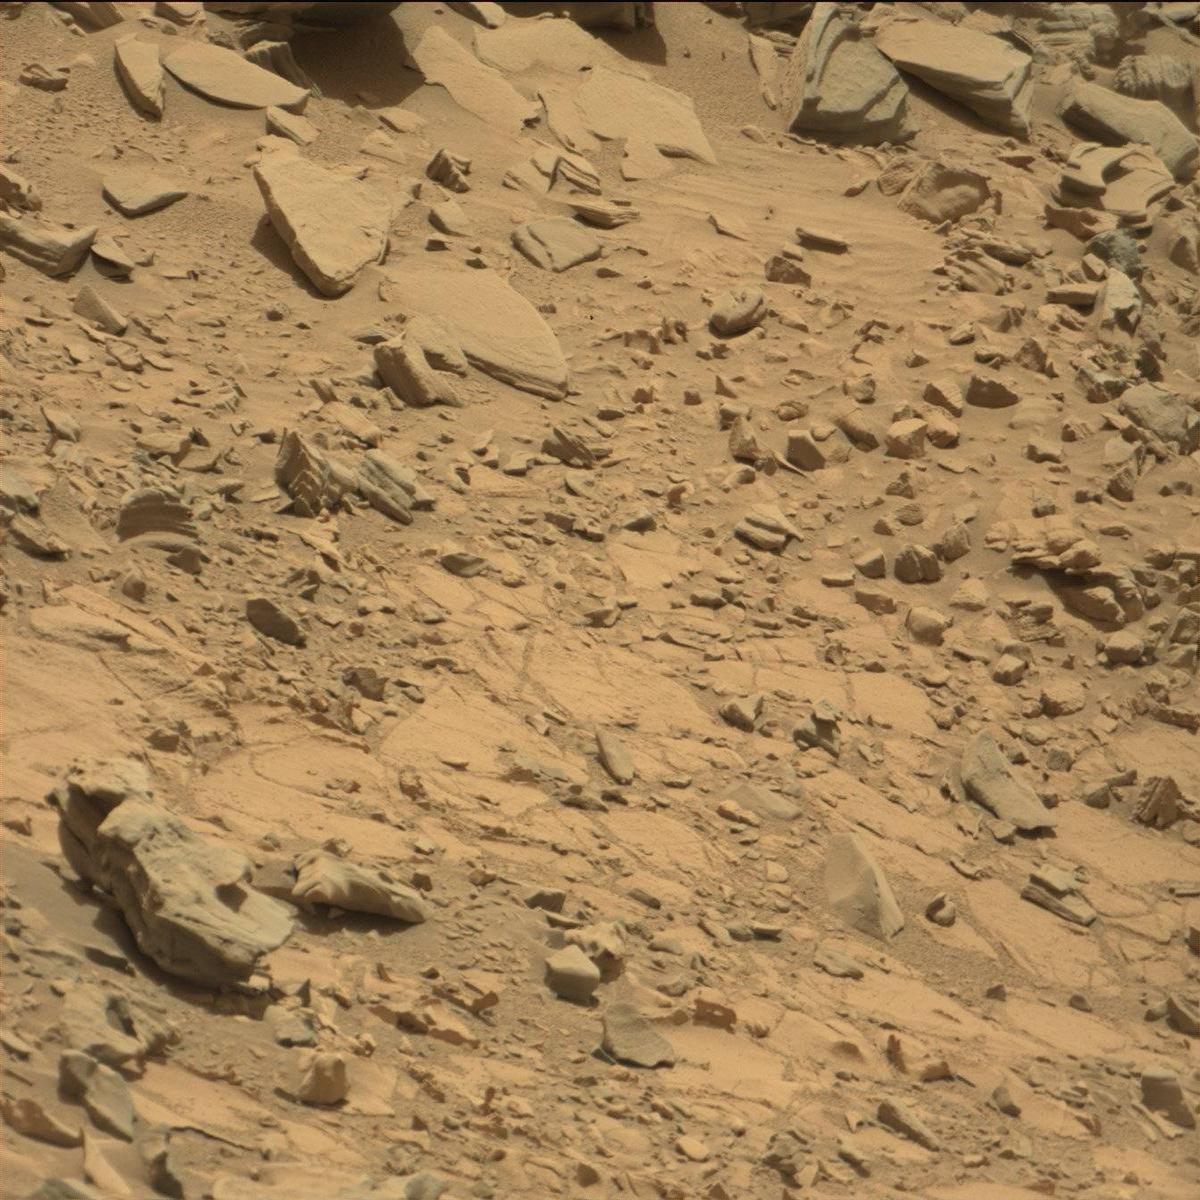
Terrain classes present: Bedrock, Rock, Sand / Soil